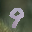
Label: 9